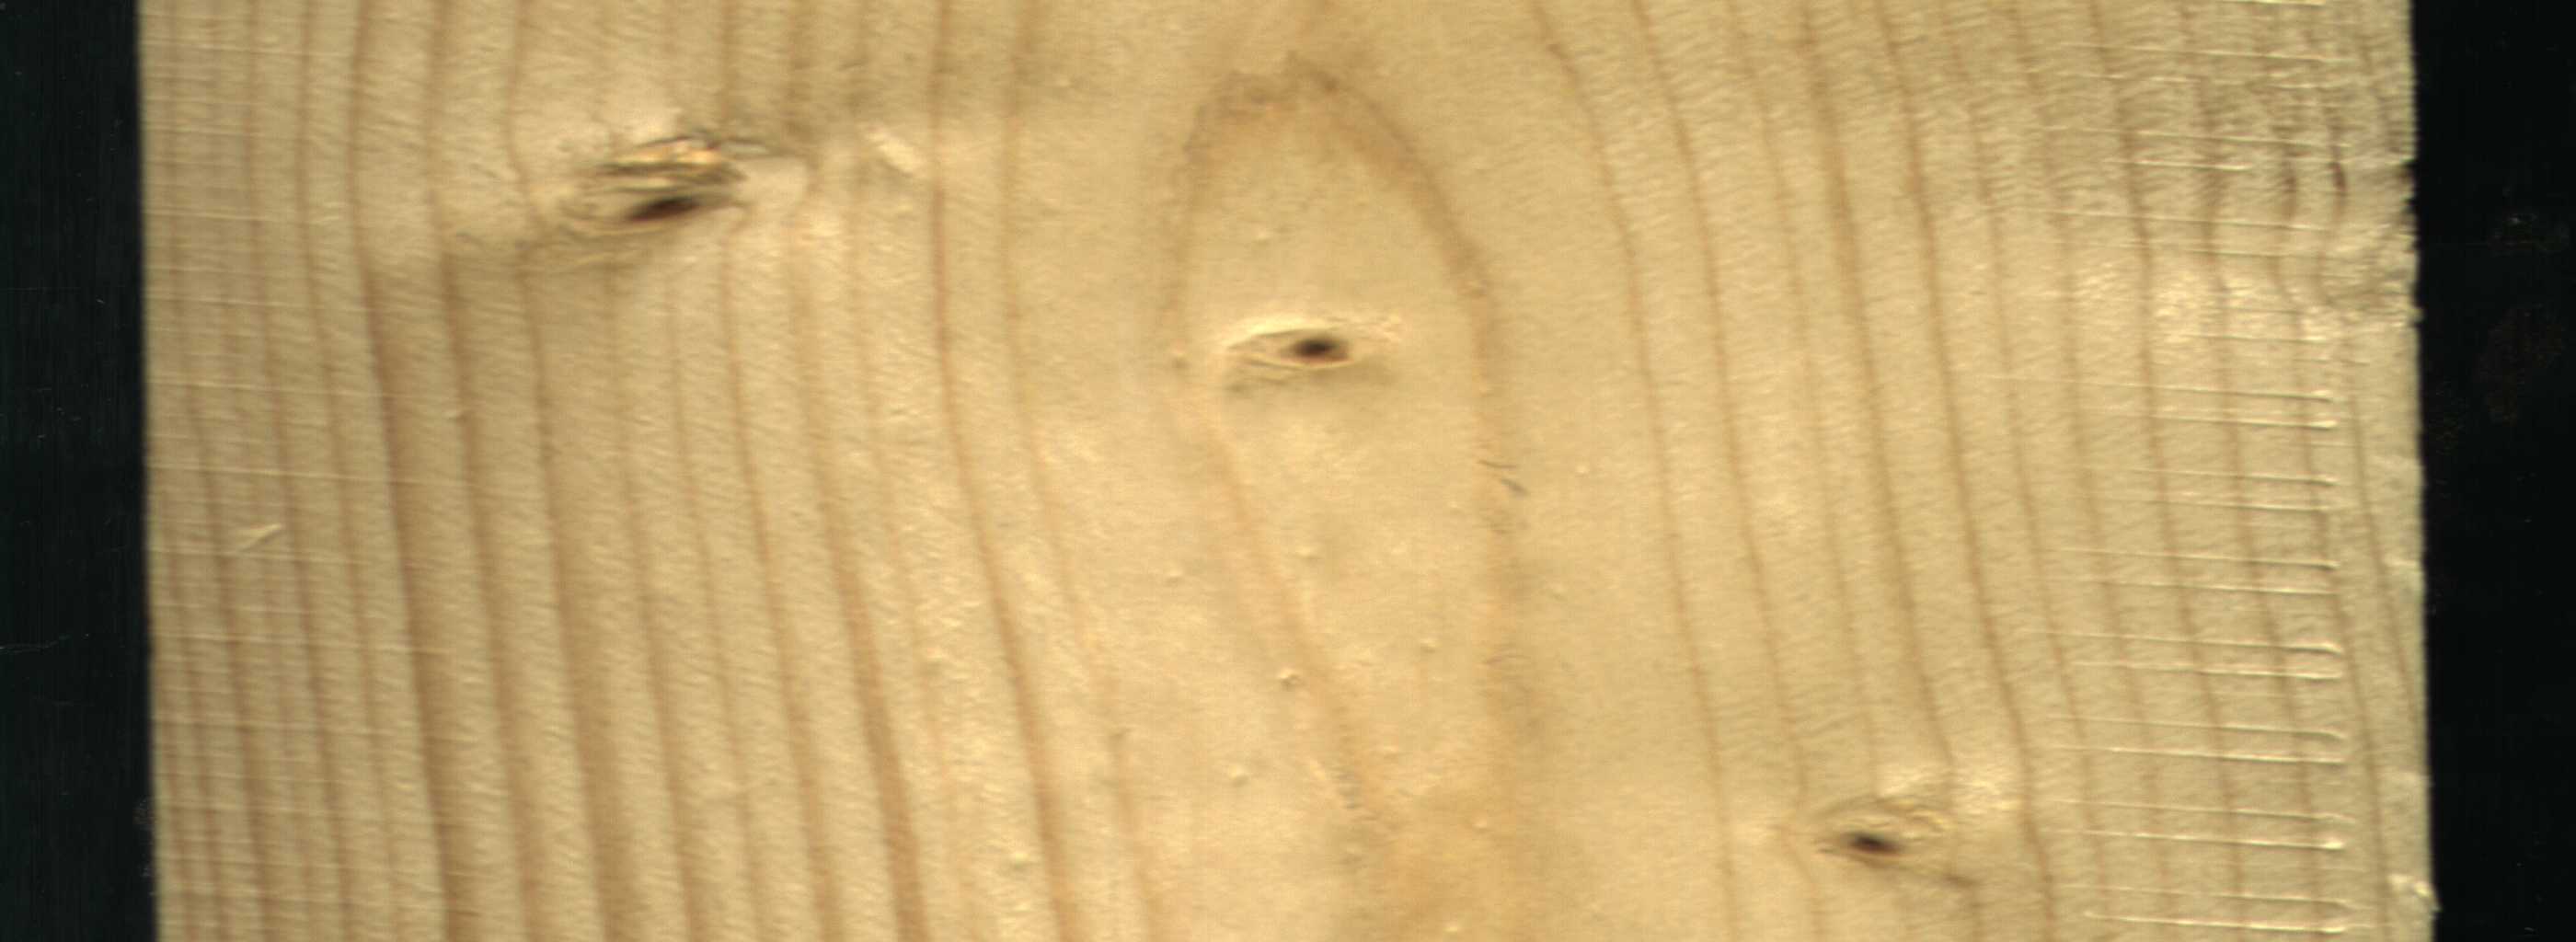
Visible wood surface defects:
Live_Knot
Live_Knot
Live_Knot